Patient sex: M
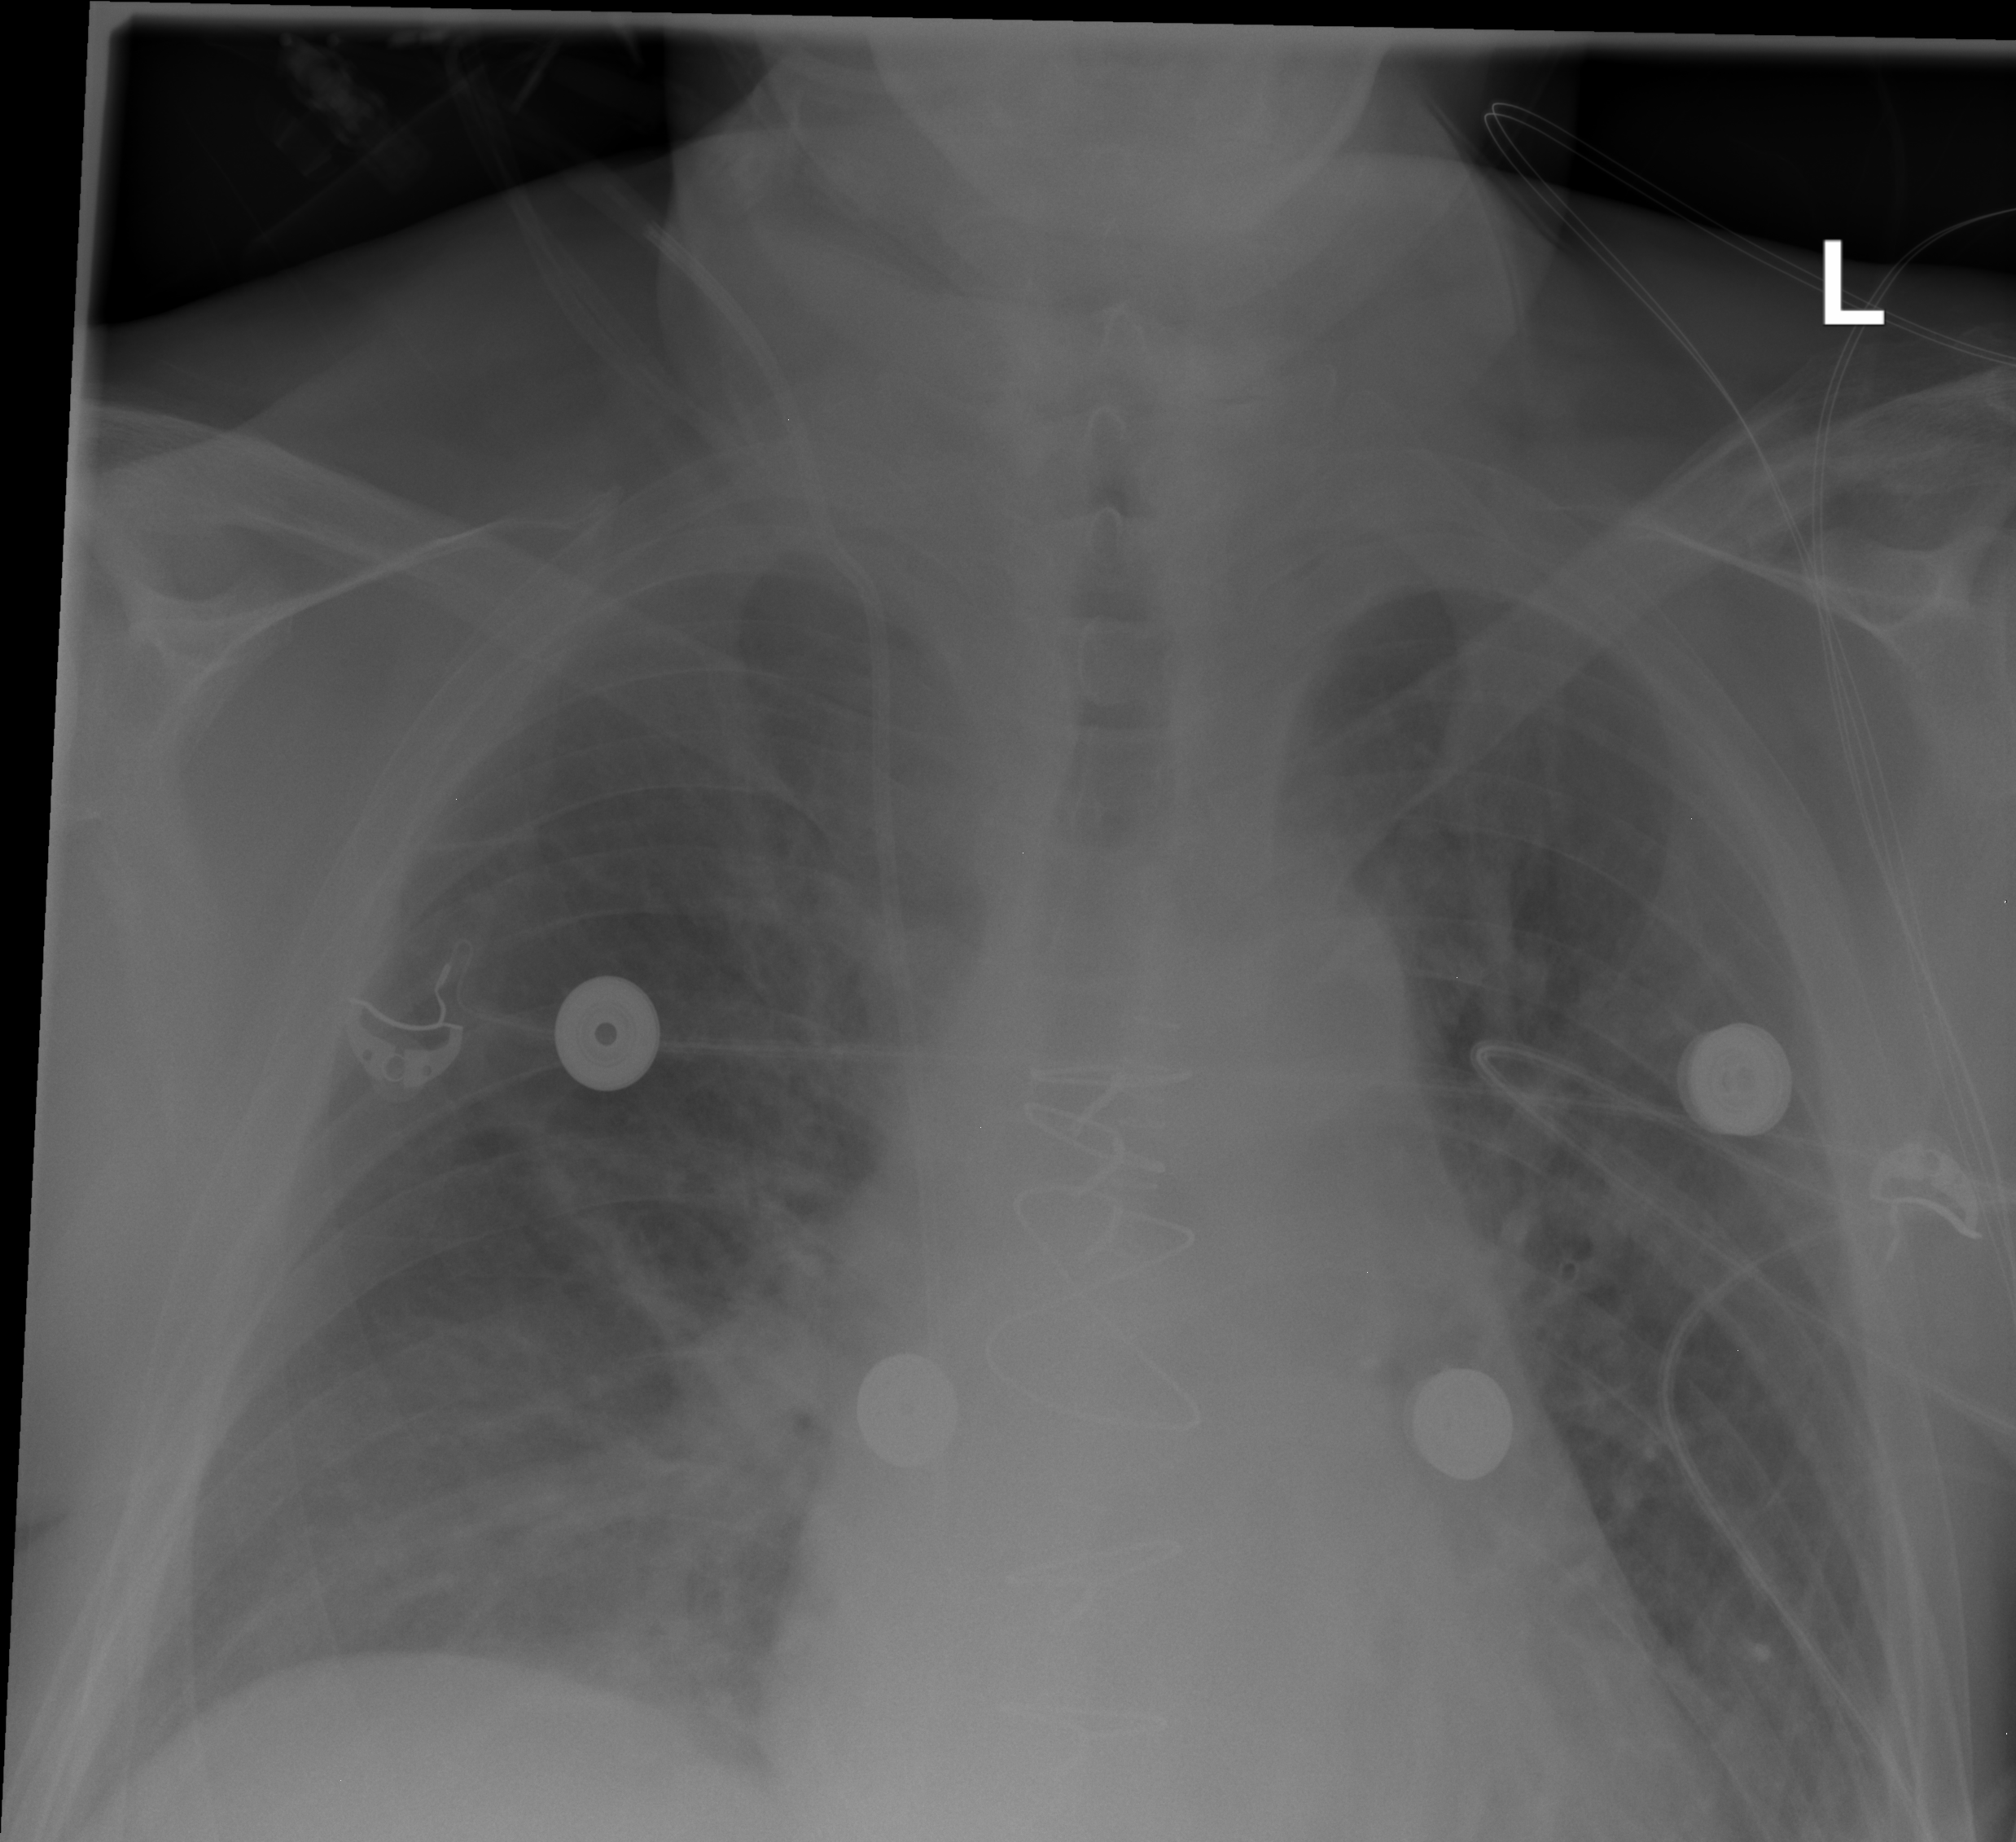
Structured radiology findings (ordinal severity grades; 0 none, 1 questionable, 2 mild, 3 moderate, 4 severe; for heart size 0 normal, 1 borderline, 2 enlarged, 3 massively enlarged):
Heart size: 1
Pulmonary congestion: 2
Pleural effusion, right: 0
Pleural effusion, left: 0
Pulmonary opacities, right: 1
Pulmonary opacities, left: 0
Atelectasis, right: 2
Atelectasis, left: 0